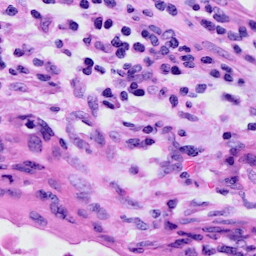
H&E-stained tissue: Cervix